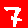
Digit: 7